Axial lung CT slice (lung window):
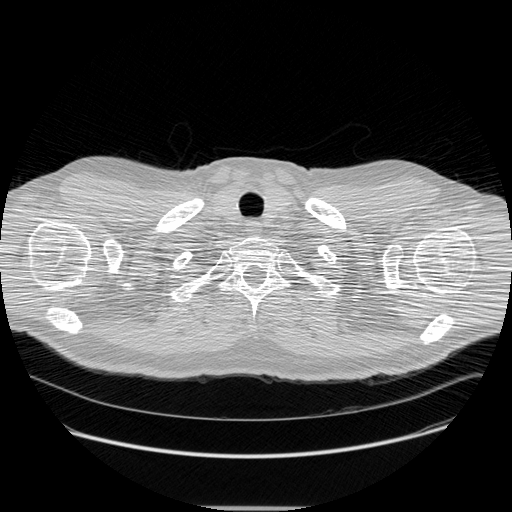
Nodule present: no